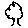
Label: tree